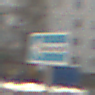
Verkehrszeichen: EinbahnstrasseLinksweisend
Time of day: MorningAfternoon
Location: Outdoor (Urban)
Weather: PartlyCloudy
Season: NotSpecified
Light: Natural